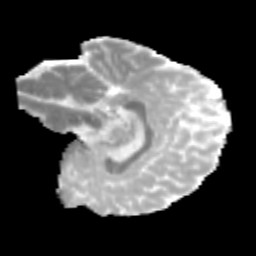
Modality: MD
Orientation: sagittal
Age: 11
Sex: male
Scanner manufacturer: siemens
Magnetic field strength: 3 T
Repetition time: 3.8 s
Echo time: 0.07 s